Question: I have a Silverlight application and a gridview bound from a domaindatasource control, and i am querying a view from domain data source using two parameters, but from the result, i need to sum 4 columns, grouping by the others.

My metadata class:
'''
internal sealed class vwAplicacoesMetadata
{
// Metadata classes are not meant to be instantiated.
private vwAplicacoesMetadata()
{
}
public Nullable<int> CodInternoCliente { get; set; }
public Nullable<int> CodTipoOper { get; set; }
public string CPFCNPJCliente { get { return this.CPFCNPJCliente; } set { String.Format("{0,-14}", value); } }
public string TipoClientePFPJ { get; set; }
public string NomeCliente { get; set; }
public DateTime DataOper { get; set; }
public decimal LCQtde { get; set; }
public decimal LCValor { get; set; }
public decimal LDQtde { get; set; }
public decimal LDValor { get; set; }
}
}
'''
And the IQueryable function i need to use the groupby and sum expressions:
'''
public IQueryable<vwAplicacoes> GetVwAplicacoesPorData(DateTime pstrDataInicio, DateTime pstrDataFinal)
{
return this.ObjectContext.vwAplicacoes.Where(d => d.DataOper > pstrDataInicio && d.DataOper < pstrDataFinal)
}
'''
Its working, and now i need to group by CPFCNPJCliente, NomeCliente, TipoClientePFPJ, CodInternoCliente and CodTipoOper, and sum the fields LCValor, LCQtde, LDValor, LDQtde.
Any suggestion?
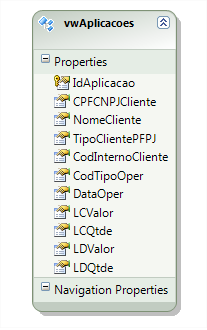
Answer: Try this:
'''
return this.ObjectContext.vwAplicacoes
.Where(d => d.DataOper > pstrDataInicio && d.DataOper < pstrDataFinal)
.GroupBy(x => new {x.CPFCNPJCliente,x.NomeCliente,x.TipoClientePFPJ,x.CodInternoCliente,x.CodTipoOper})
.Select(k => new {key = k.Key,
totalLCValor = k.Sum(x=>x.LCValor),
totalLCQtde = k.Sum(x=>x.LCQtde),
totalLDValor = k.Sum(x=>x.LDValor),
totalLDQtde = k.Sum(x=>x.LDQtde)})
'''